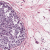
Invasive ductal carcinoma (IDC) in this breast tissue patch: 0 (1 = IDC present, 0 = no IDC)